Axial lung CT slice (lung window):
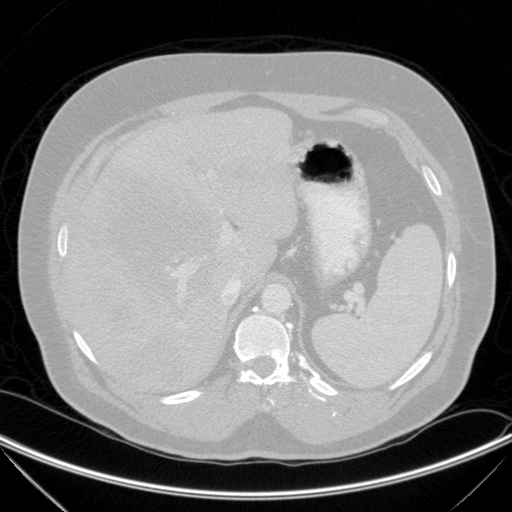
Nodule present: no